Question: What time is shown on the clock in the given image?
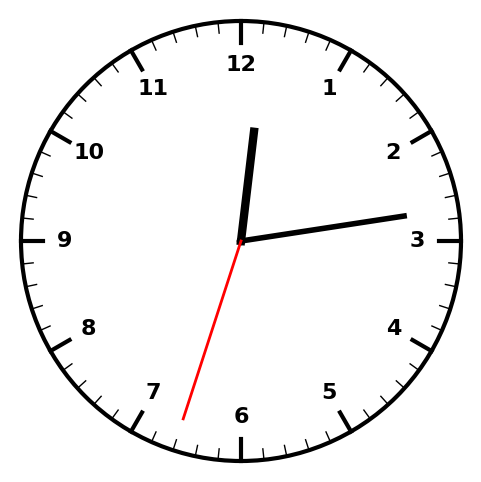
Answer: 12:13:33